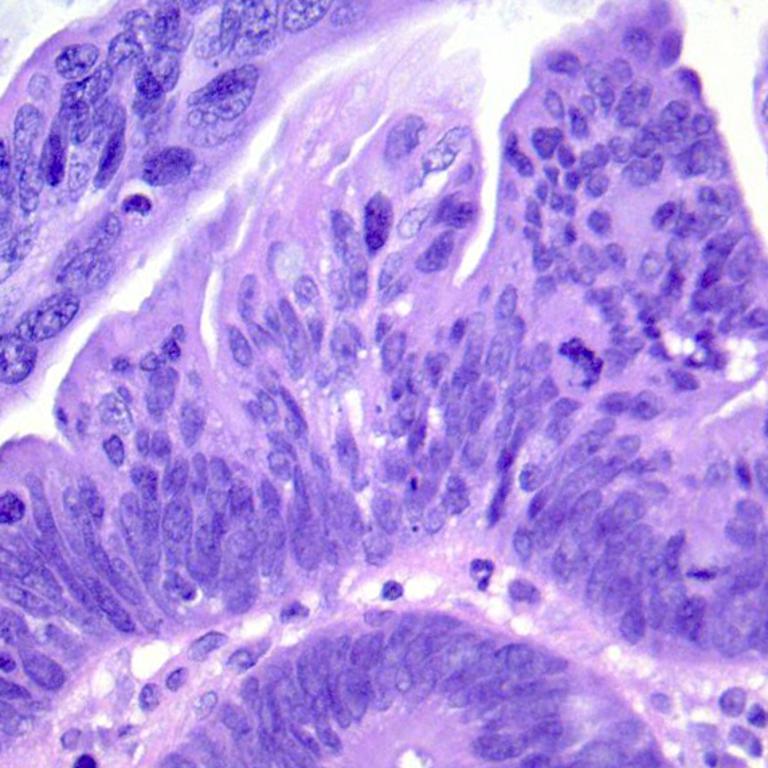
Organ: colon
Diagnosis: adenocarcinomas